Question: I am trying to use numeric values as columns on a Pandas pivot_table. The problem is that since each number is mostly unique, the resulting pivot_table isn't very useful as a way to aggregate my data.
Here is what I have so far (fake data example):
'''
import pandas as pd
df = pd.DataFrame({'Country': ['US', 'Brazil', 'France', 'Germany'],
'Continent': ['Americas', 'Americas', 'Europe', 'Europe'],
'Population': [321, 207, 80, 66]})
pd.pivot_table(df, index='Continent', columns='Population', aggfunc='count')
'''
Here is an image of the resulting
.
How could I group my values into ranges based on my columns?
In other words, how can I count all countries with Population... <100, 100-200, >300?
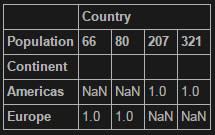
Answer: Use pd.cut:
'''
df = df.assign(PopGroup=pd.cut(df.Population,bins=[0,100,200,300,np.inf],labels=['<100','100-200','200-300','>300']))
'''
Output:
'''
Continent Country Population PopGroup
0 Americas US 321 >300
1 Americas Brazil 207 200-300
2 Europe France 80 <100
3 Europe Germany 66 <100
pd.pivot_table(df, index='Continent', columns='PopGroup',values=['Country'], aggfunc='count')
'''
Output:
'''
Country
PopGroup 200-300 <100 >300
Continent
Americas 1.0 NaN 1.0
Europe NaN 2.0 NaN
'''